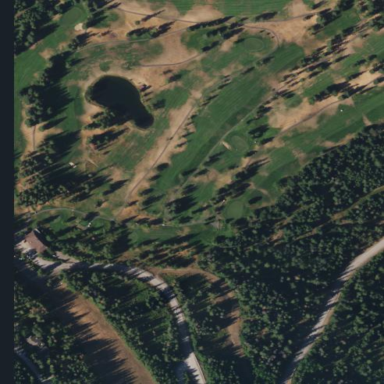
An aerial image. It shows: Golf course surrounded by greenery.